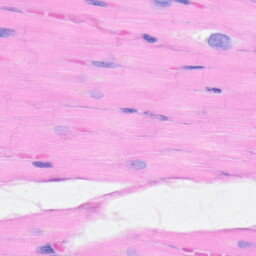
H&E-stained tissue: Heart